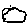
Label: cloud